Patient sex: M
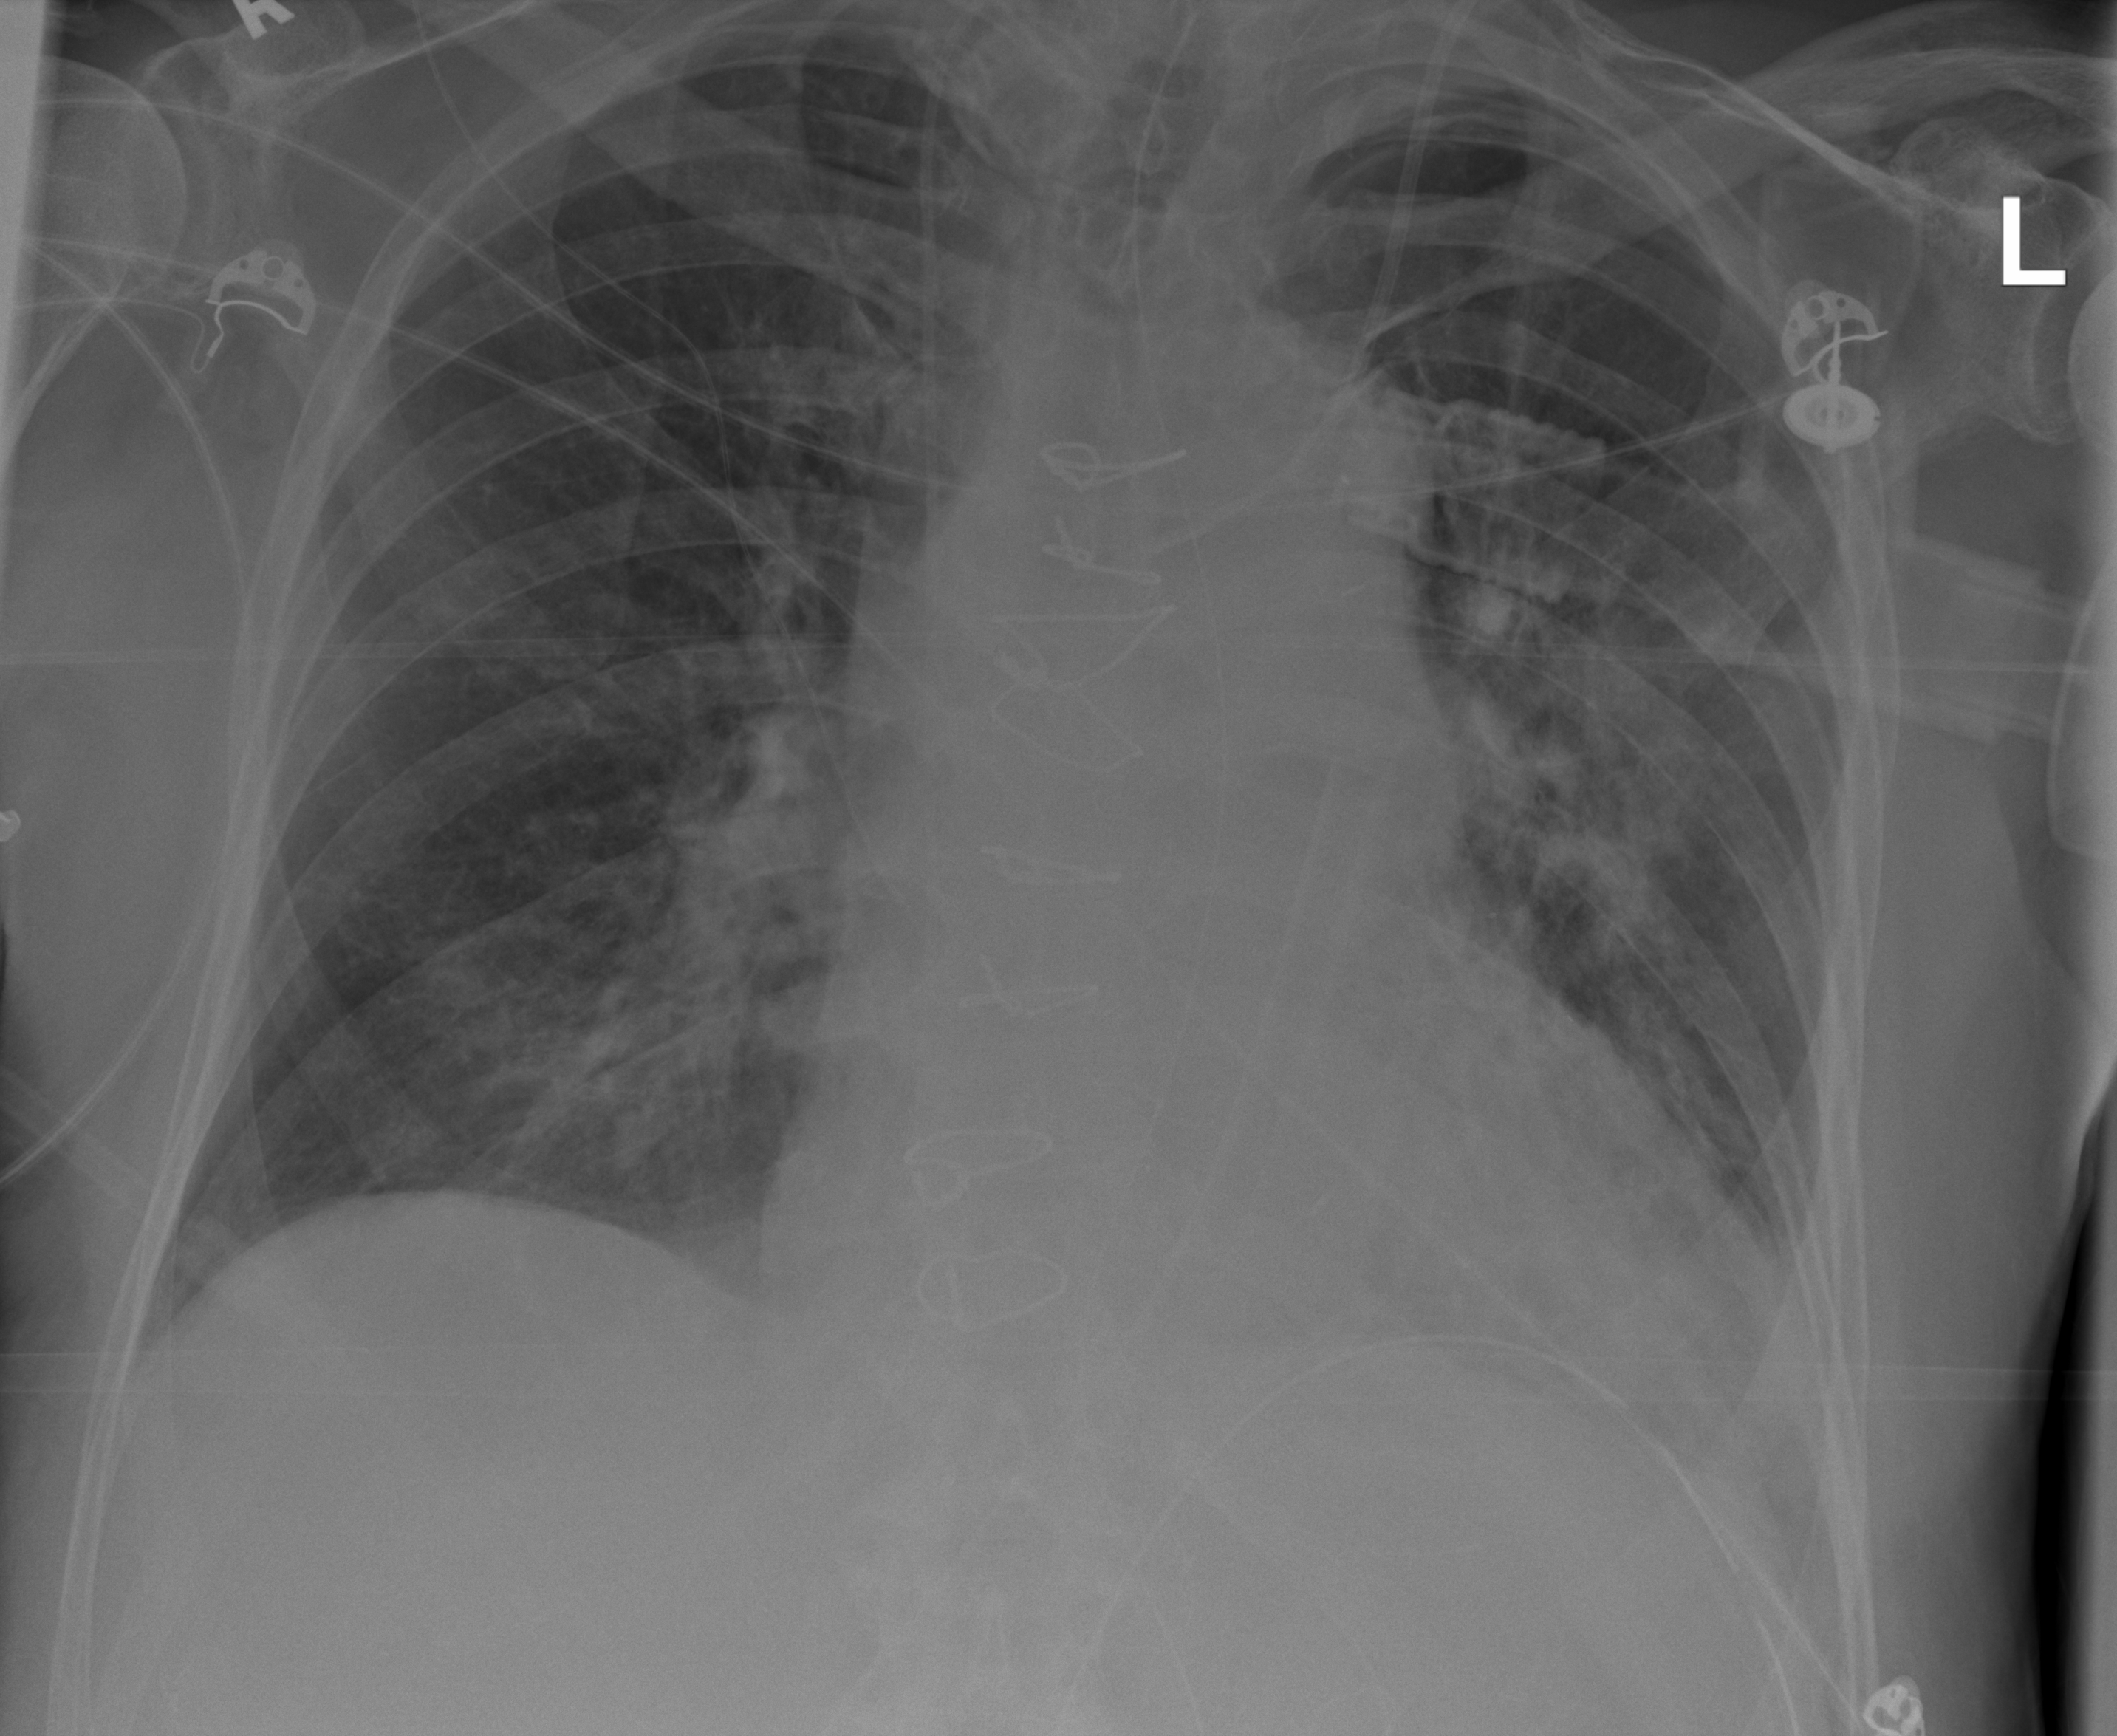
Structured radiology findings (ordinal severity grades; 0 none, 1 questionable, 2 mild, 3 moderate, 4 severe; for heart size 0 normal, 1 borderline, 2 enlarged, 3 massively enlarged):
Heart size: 2
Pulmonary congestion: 2
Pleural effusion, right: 0
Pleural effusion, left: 2
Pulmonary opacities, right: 2
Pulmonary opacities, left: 2
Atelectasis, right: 0
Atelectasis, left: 2